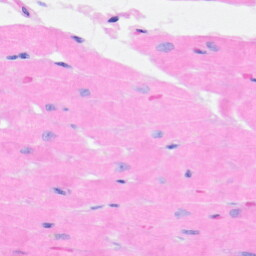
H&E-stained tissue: Heart